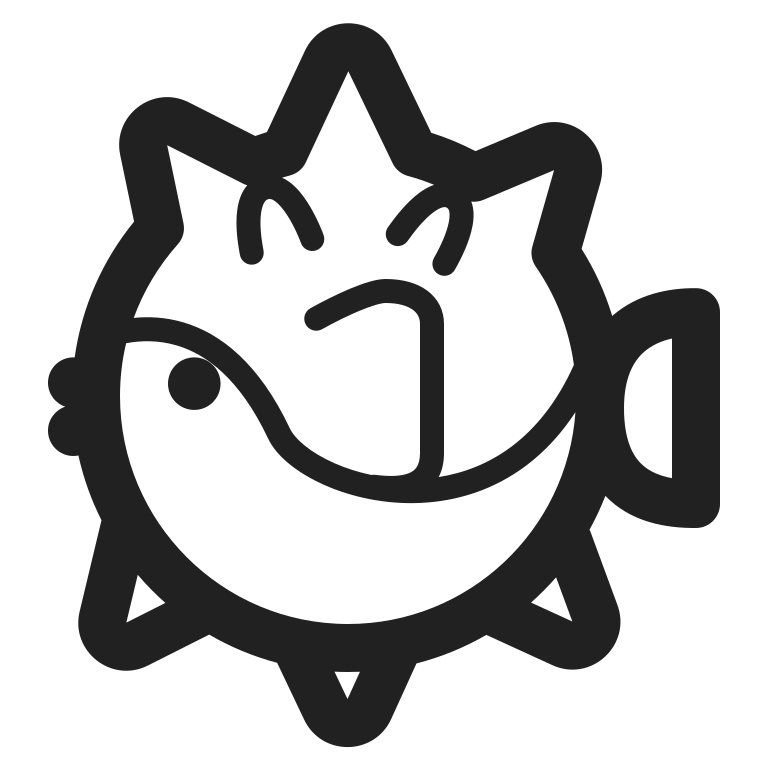
blowfish high contrast